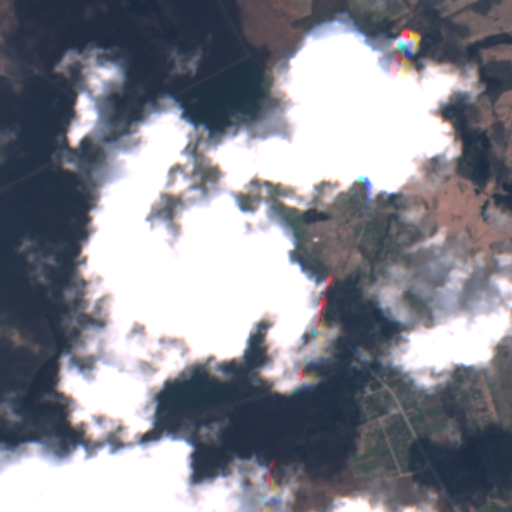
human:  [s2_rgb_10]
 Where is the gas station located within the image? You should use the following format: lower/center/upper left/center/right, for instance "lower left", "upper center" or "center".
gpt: The gas station is located in the lower center of the image.
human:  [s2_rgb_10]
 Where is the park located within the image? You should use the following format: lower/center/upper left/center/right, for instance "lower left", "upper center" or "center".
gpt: The park is located in the lower right of the image.
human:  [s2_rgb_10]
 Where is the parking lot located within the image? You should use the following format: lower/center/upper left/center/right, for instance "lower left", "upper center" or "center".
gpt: The parking lot is located in the lower right of the image.
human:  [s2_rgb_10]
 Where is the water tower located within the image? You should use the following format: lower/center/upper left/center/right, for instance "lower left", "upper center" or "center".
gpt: The water tower is located in the lower right of the image.
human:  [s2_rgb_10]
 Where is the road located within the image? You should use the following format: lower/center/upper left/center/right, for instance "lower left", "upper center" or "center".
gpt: There is no road in the image.